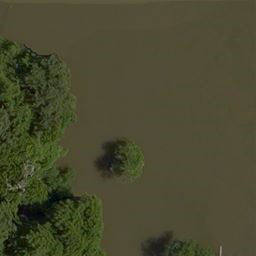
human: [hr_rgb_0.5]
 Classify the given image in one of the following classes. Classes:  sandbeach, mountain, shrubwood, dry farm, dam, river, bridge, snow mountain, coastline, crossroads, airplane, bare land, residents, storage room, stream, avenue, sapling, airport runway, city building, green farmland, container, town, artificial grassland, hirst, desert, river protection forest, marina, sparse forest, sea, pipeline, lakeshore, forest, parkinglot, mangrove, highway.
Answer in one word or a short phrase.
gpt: river protection forest